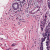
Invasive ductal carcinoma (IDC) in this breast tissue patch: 0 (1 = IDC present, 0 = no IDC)